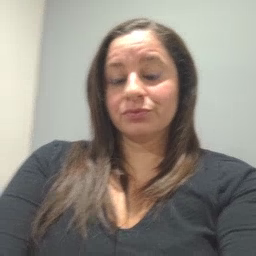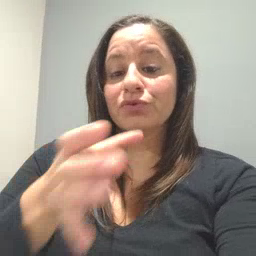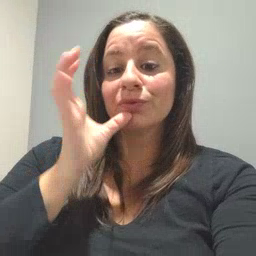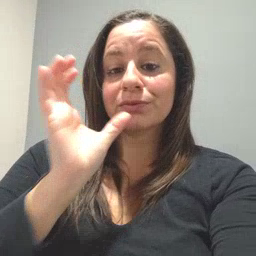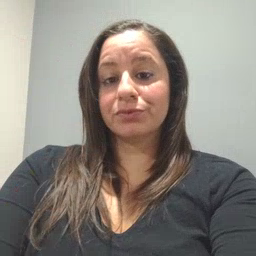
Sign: drink